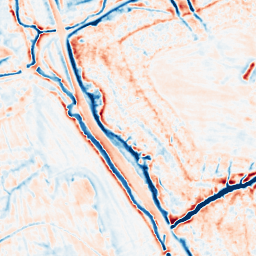
Category: multiscale
Decomposition family: dog_multiscale
Decomposition parameters: sigma_ratio: 1.6
n_scales: 4
base_sigma: 0.5
Upsampling method: linear_exact
Upsampling parameters: scale: 2
Upsampling scale: 2